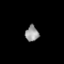
Tissue: prostate
Cell type: T cells
Senescence score: 0.3249
Nuclear area (px): 204
Mean DAPI intensity: 151.26